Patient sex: F
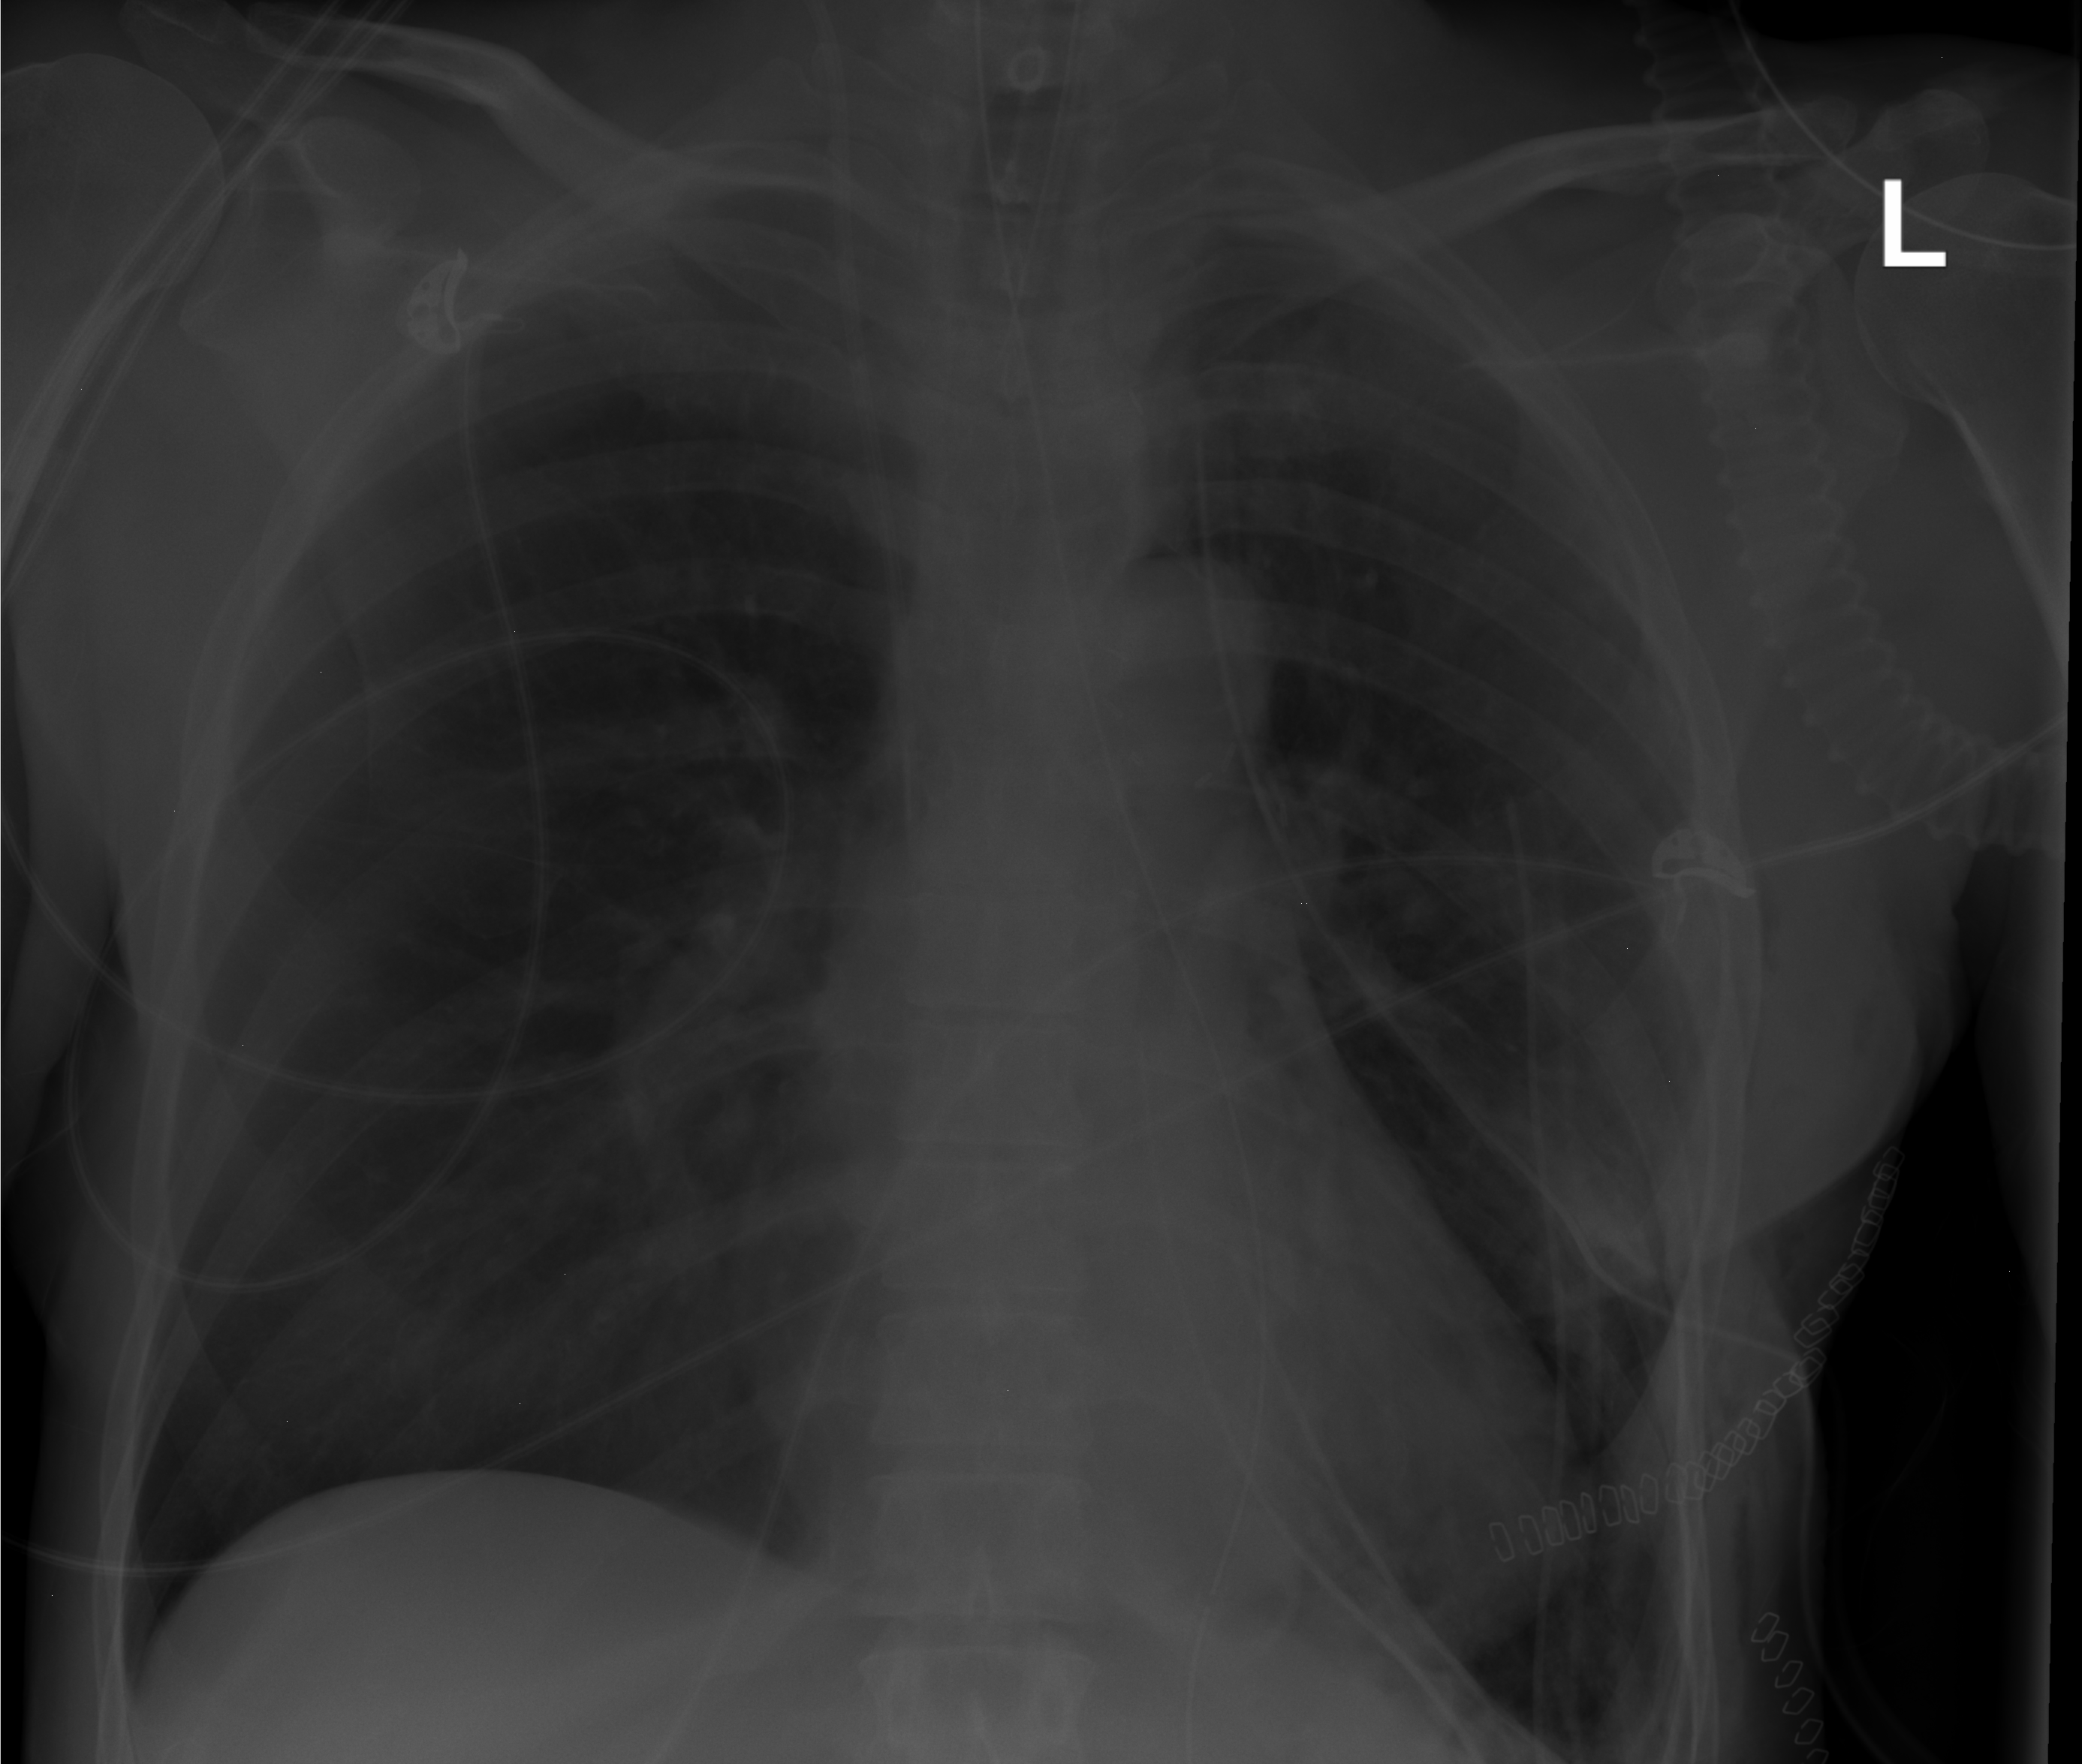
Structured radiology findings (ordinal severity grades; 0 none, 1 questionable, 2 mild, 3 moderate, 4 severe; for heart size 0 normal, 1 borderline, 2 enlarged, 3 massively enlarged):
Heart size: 0
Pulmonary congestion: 0
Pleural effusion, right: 0
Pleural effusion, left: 0
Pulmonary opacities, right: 0
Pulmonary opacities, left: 0
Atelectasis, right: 0
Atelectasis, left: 2